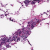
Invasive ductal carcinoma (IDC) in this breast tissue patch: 0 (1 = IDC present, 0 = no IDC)